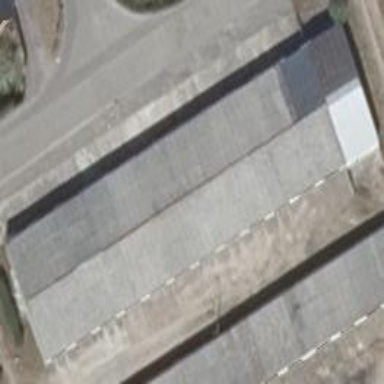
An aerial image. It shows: Group of garages.